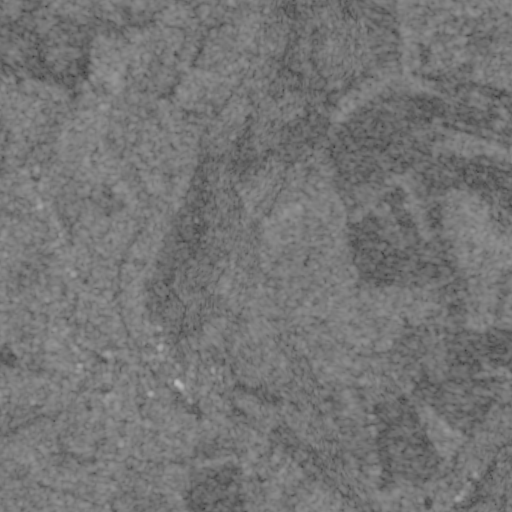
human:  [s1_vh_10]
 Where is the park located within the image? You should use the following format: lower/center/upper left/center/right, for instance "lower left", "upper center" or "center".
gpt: The park is located in the center left of the image.
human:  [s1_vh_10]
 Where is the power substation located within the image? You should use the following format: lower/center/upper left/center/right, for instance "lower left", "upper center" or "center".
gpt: The power substation is located in the center left of the image.
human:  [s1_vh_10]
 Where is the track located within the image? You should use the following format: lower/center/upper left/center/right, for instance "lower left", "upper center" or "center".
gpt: There is no track in the image.

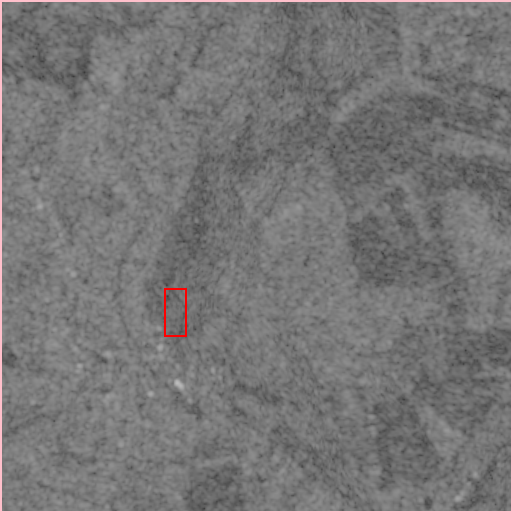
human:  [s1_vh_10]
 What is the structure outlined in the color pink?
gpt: The structure outlined in pink is a crop field.
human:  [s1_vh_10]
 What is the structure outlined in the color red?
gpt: The structure outlined in red is a park.
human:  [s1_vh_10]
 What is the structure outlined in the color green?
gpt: There is no green outline.